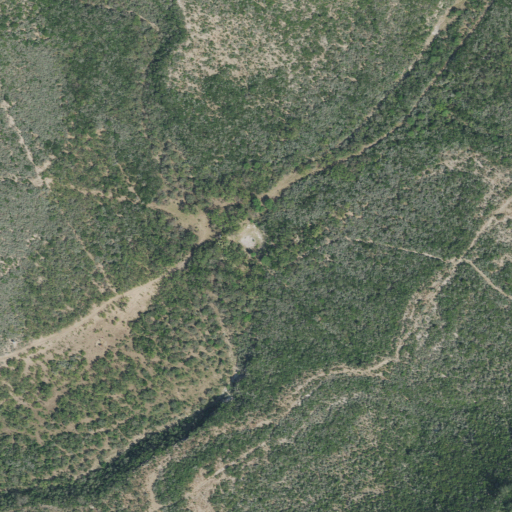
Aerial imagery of valley in Texas named Sleeping Spring Draw containing shrub and evergreen forest